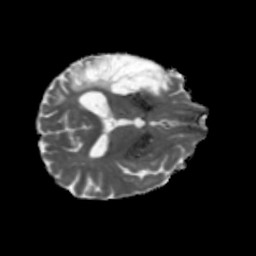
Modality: MD
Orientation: axial
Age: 56
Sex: male
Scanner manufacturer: siemens
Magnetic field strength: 3 T
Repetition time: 5.47 s
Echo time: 0.0854 s